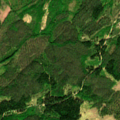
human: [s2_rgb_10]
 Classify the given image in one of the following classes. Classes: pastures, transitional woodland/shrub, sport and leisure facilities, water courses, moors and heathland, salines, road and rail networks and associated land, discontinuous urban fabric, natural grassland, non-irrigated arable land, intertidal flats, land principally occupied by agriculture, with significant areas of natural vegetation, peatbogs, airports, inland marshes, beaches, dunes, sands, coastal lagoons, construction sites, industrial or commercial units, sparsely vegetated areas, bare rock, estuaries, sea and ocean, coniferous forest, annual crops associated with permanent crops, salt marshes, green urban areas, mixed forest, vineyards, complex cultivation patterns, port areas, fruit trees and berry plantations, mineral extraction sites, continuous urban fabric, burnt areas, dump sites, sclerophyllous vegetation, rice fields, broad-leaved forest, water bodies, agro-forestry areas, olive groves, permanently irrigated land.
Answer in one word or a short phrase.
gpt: coniferous forest, mixed forest, transitional woodland/shrub